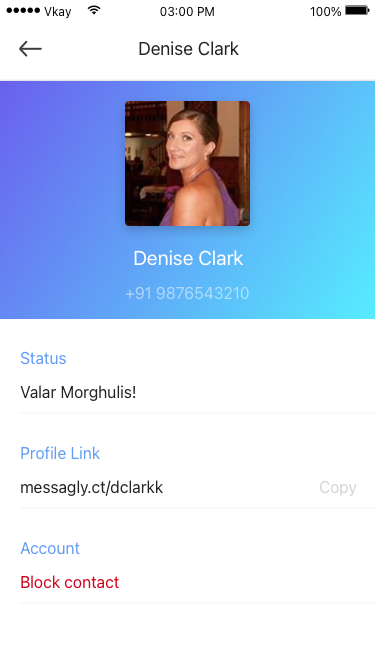
Text in this UI design:
Denise Clark
Denise Clark
Valar Morghulis!
Status
messagly.ct/dclarkk
Copy
Profile Link
Block contact
Account
+91 9876543210